Question:
Hi everyone, I want to calculate the sum of 'Violent_type' count according to 'year'. For example, calculating total count of 'violent_type' for year '2013', which is '18728+121662+1035'. But I don't know how to select the data when there are multiIndexes. Any advice will be appreciated. Thanks.
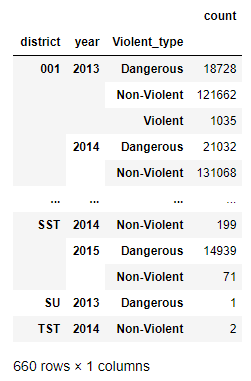
Answer: The 'level' argument in <URL> is what you are looking for.
> int, level name, or sequence of such, default NoneIf the axis is a MultiIndex (hierarchical), group by a particular level or levels.
To answer your question, you only need:
'''
df.groupby(level=[0, 1]).sum()
# or
df.groupby(level=['district', 'year']).sum()
'''
To see the effect
'''
import pandas as pd
iterables = [['001', 'SST'], [2013, 2014], ['Dangerous', 'Non-Violent', 'Violent']]
index = pd.MultiIndex.from_product(iterables, names=['district', 'year', 'Violent_type'])
df = pd.DataFrame(list(range(0, len(index))), index=index, columns=['count'])
'''
print(df)
count
district year Violent_type
001 2013 Dangerous 0
Non-Violent 1
Violent 2
2014 Dangerous 3
Non-Violent 4
Violent 5
SST 2013 Dangerous 6
Non-Violent 7
Violent 8
2014 Dangerous 9
Non-Violent 10
Violent 11
'''
print(df.groupby(level=[0, 1]).sum())
'''
count
district year
001 2013 3
2014 12
SST 2013 21
2014 30
'''
print(df.groupby(level=['district', 'year']).sum())
'''
count
district year
001 2013 3
2014 12
SST 2013 21
2014 30
'''
'''